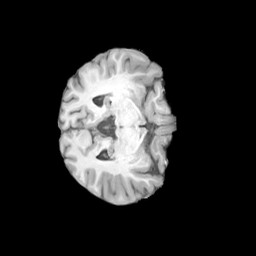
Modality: T1w
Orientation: axial
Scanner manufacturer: siemens
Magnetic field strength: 3 T
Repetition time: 2 s
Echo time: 0.0024 s